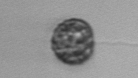
Label: coccolithophorid